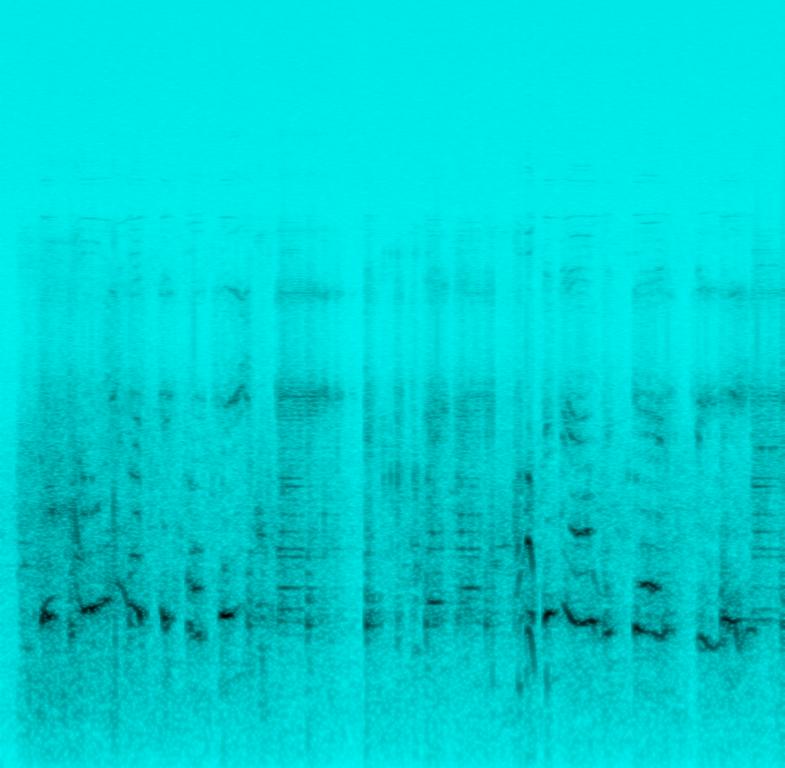
This amateur recording features low quality audio. The audio is of music played from a toy. It is a children's song. A child is singing the main melody. This is accompanied by percussion playing a simple beat. There are other instruments playing fills in between lines. The voice of the instruments is not distinguishable. There is a giggling sound of a girl that is heard in this clip.